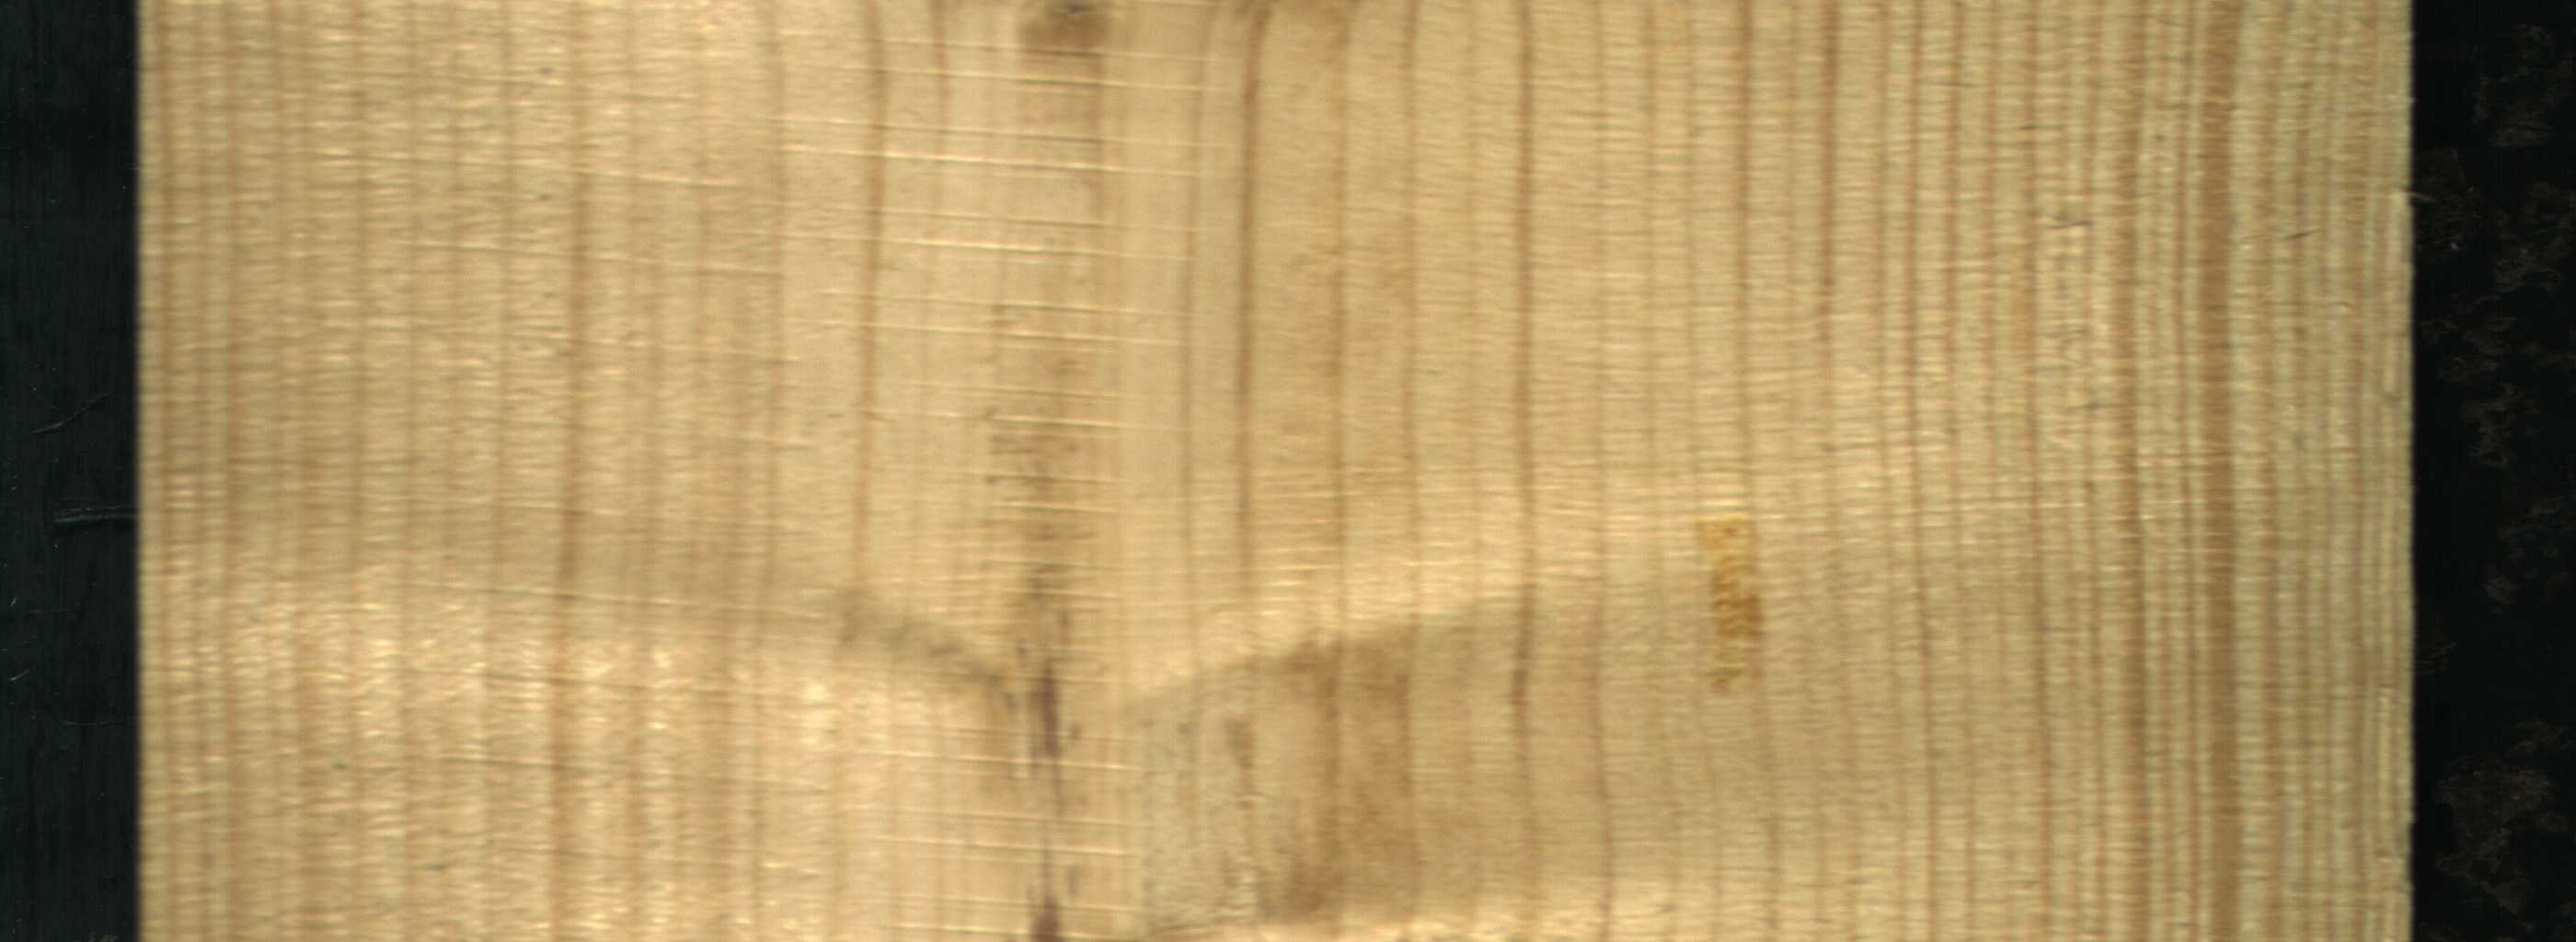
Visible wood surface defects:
resin